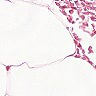
Metastatic tissue present: no